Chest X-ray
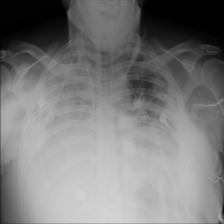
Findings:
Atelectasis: negative
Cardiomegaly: negative
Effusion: positive
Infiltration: negative
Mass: negative
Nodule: positive
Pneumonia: negative
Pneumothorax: negative
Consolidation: negative
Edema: negative
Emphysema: negative
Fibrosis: negative
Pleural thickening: negative
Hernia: negative